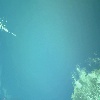
Label: water